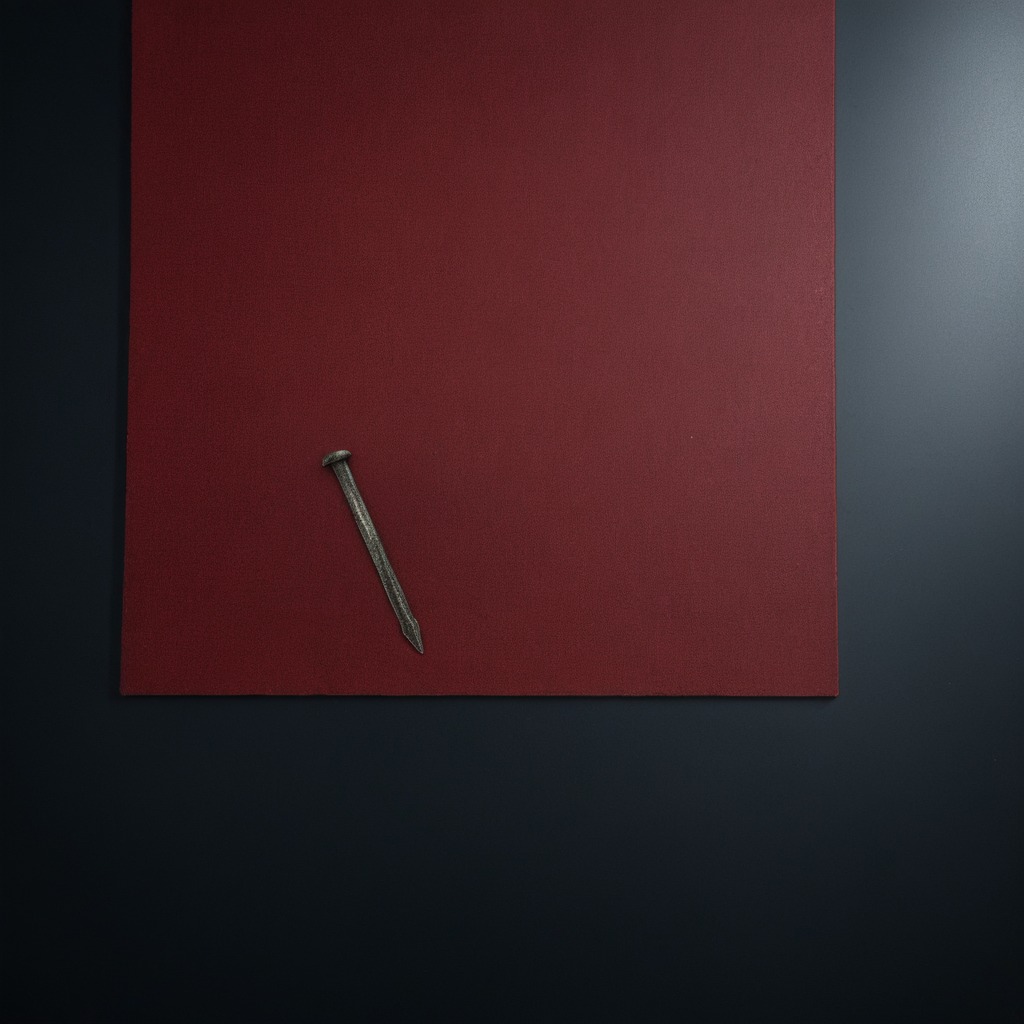
An iron nail lies on the clean granite tabletop covered with a red rubber mat inside a workshop at night dim ambient light soft shadows worn but beneath the mat